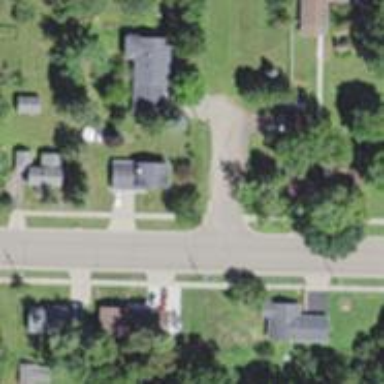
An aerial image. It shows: Residential road.